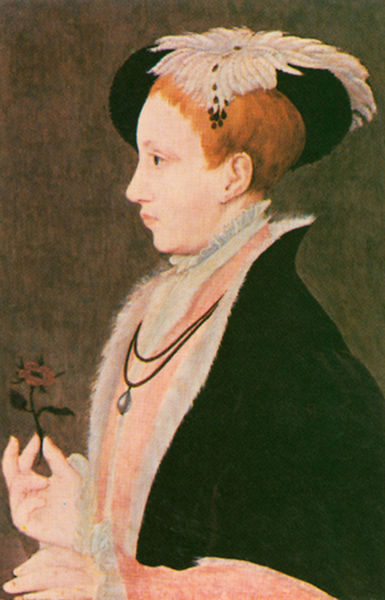
Titel: Edward VI
Künstler: Schule von William Scrots
Schlagwörter: feder, hand, weiß, blume, finger, frau, haar, hut, profil, schwarz, rose, rot, kragen, pelz, portrait, porträt, haare, mantel, perle, renaissance, kette, silhouette, seitenansicht, halskette, rothaarig, anhänger, rotes haar, 16. jahrhundert